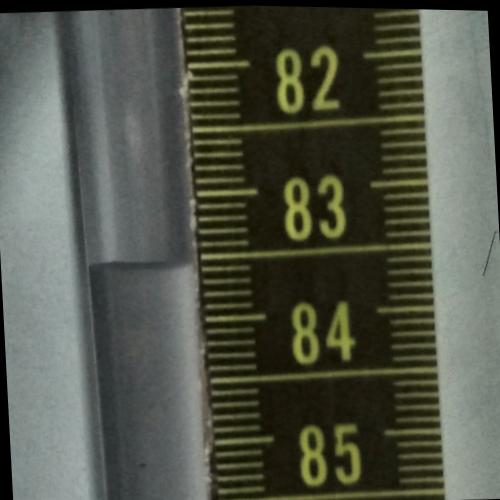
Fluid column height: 83.6 cm